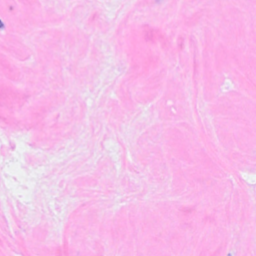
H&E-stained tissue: Breast